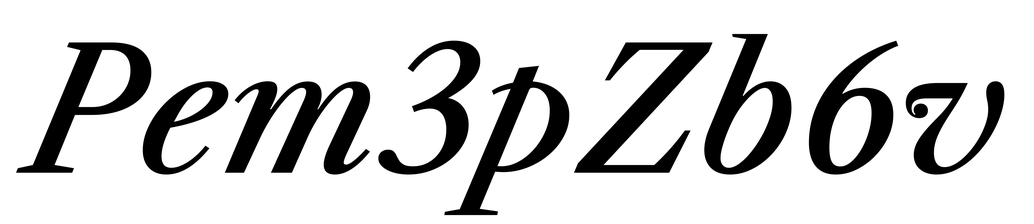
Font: LibreCaslonText-Italic_Medium_Italic